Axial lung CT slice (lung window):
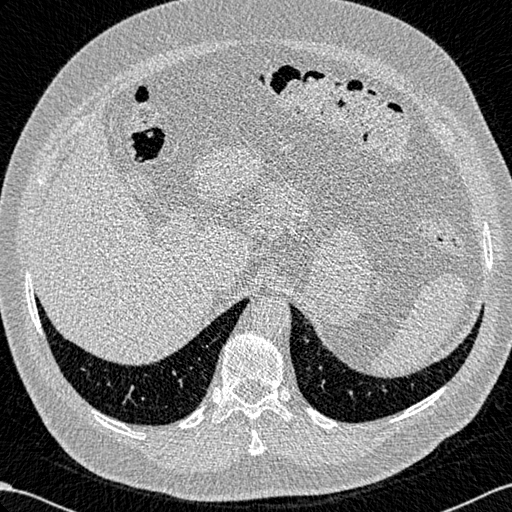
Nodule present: no